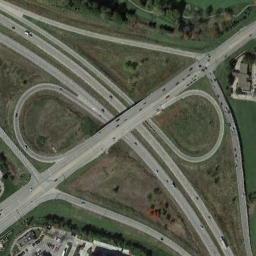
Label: overpass